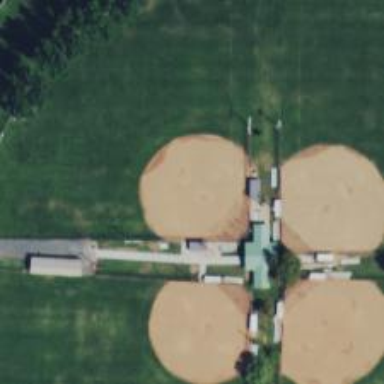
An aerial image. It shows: Softball pitch for leisure land activities.